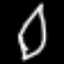
Label: leaf